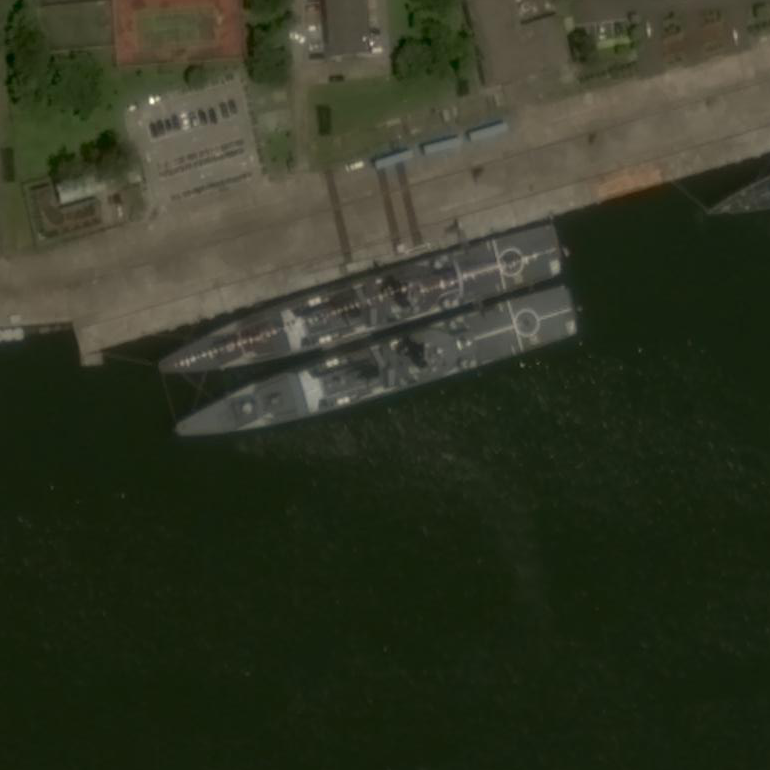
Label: destroyer